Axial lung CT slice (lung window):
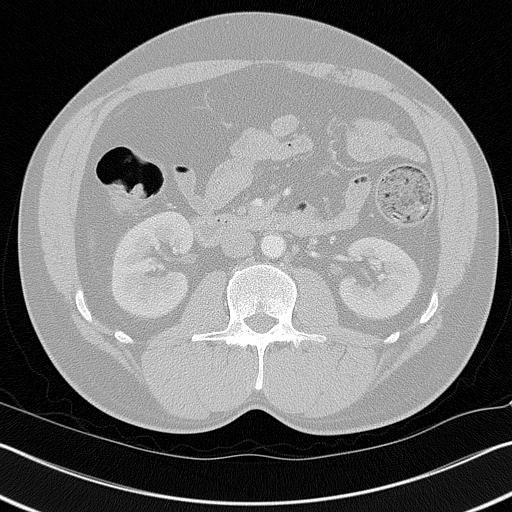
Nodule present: no